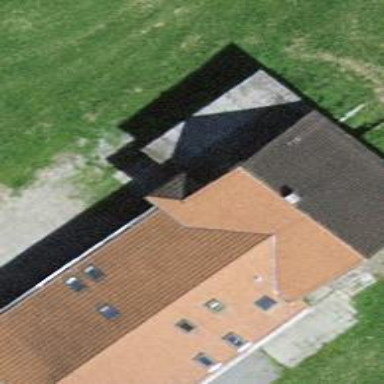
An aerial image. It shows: Simple and straightforward house.